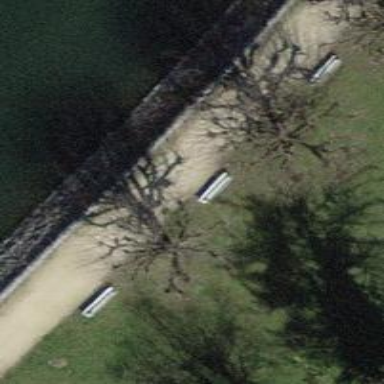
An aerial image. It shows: Park with broadleaved deciduous trees.